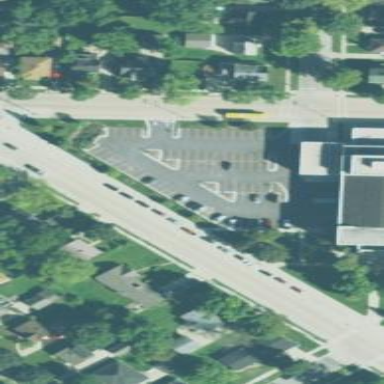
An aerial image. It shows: Parking lane.